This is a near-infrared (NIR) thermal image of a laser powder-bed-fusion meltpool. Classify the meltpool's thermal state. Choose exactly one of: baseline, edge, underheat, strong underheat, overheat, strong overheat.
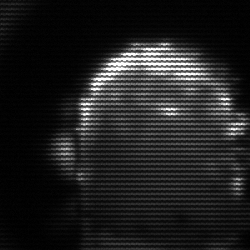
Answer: baseline